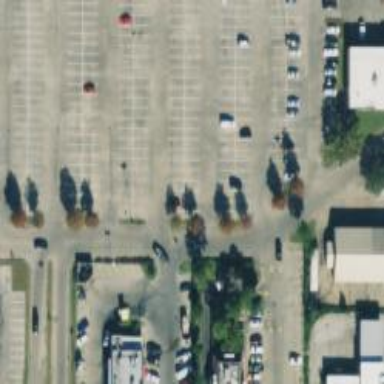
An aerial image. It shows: Parking space is available.